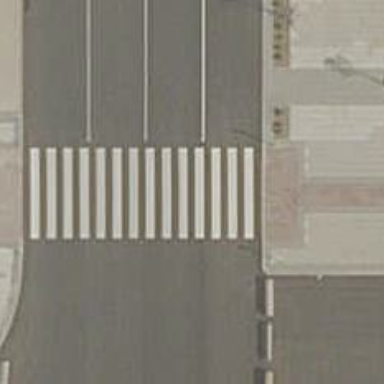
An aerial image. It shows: Uncontrolled zebra crossing on the road.